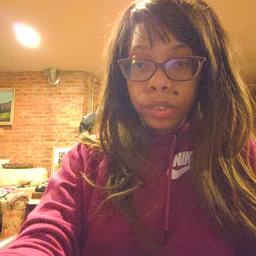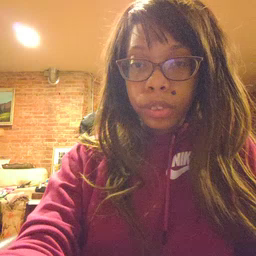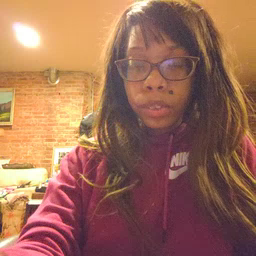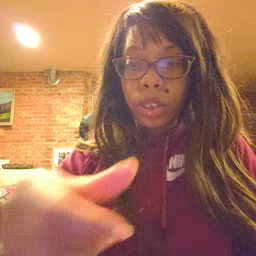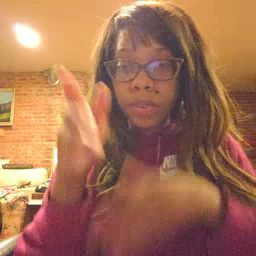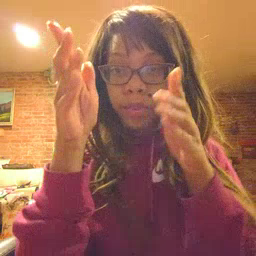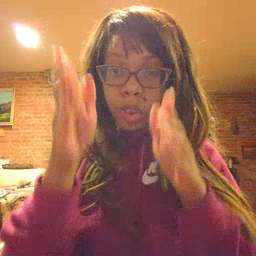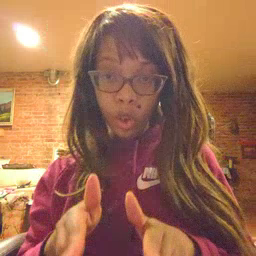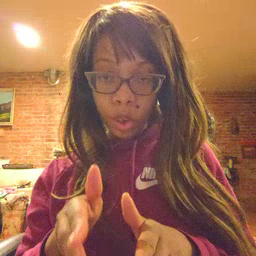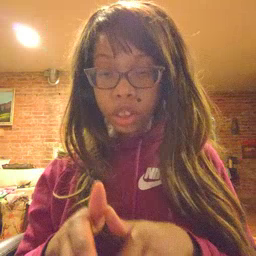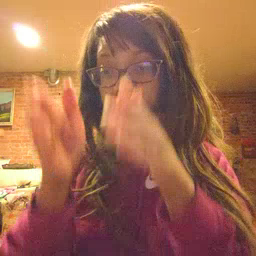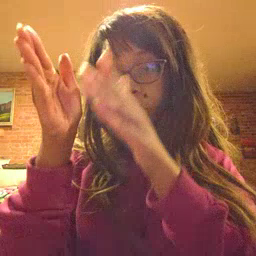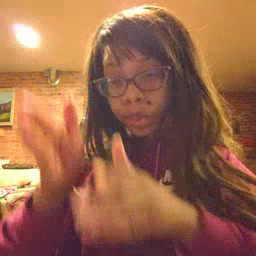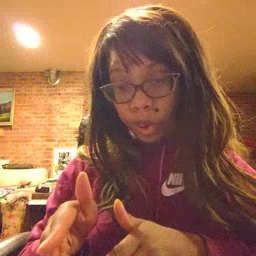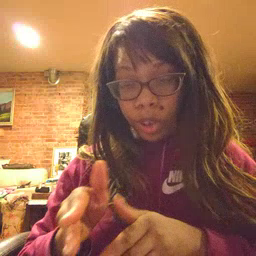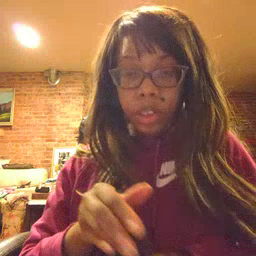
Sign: person